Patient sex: M
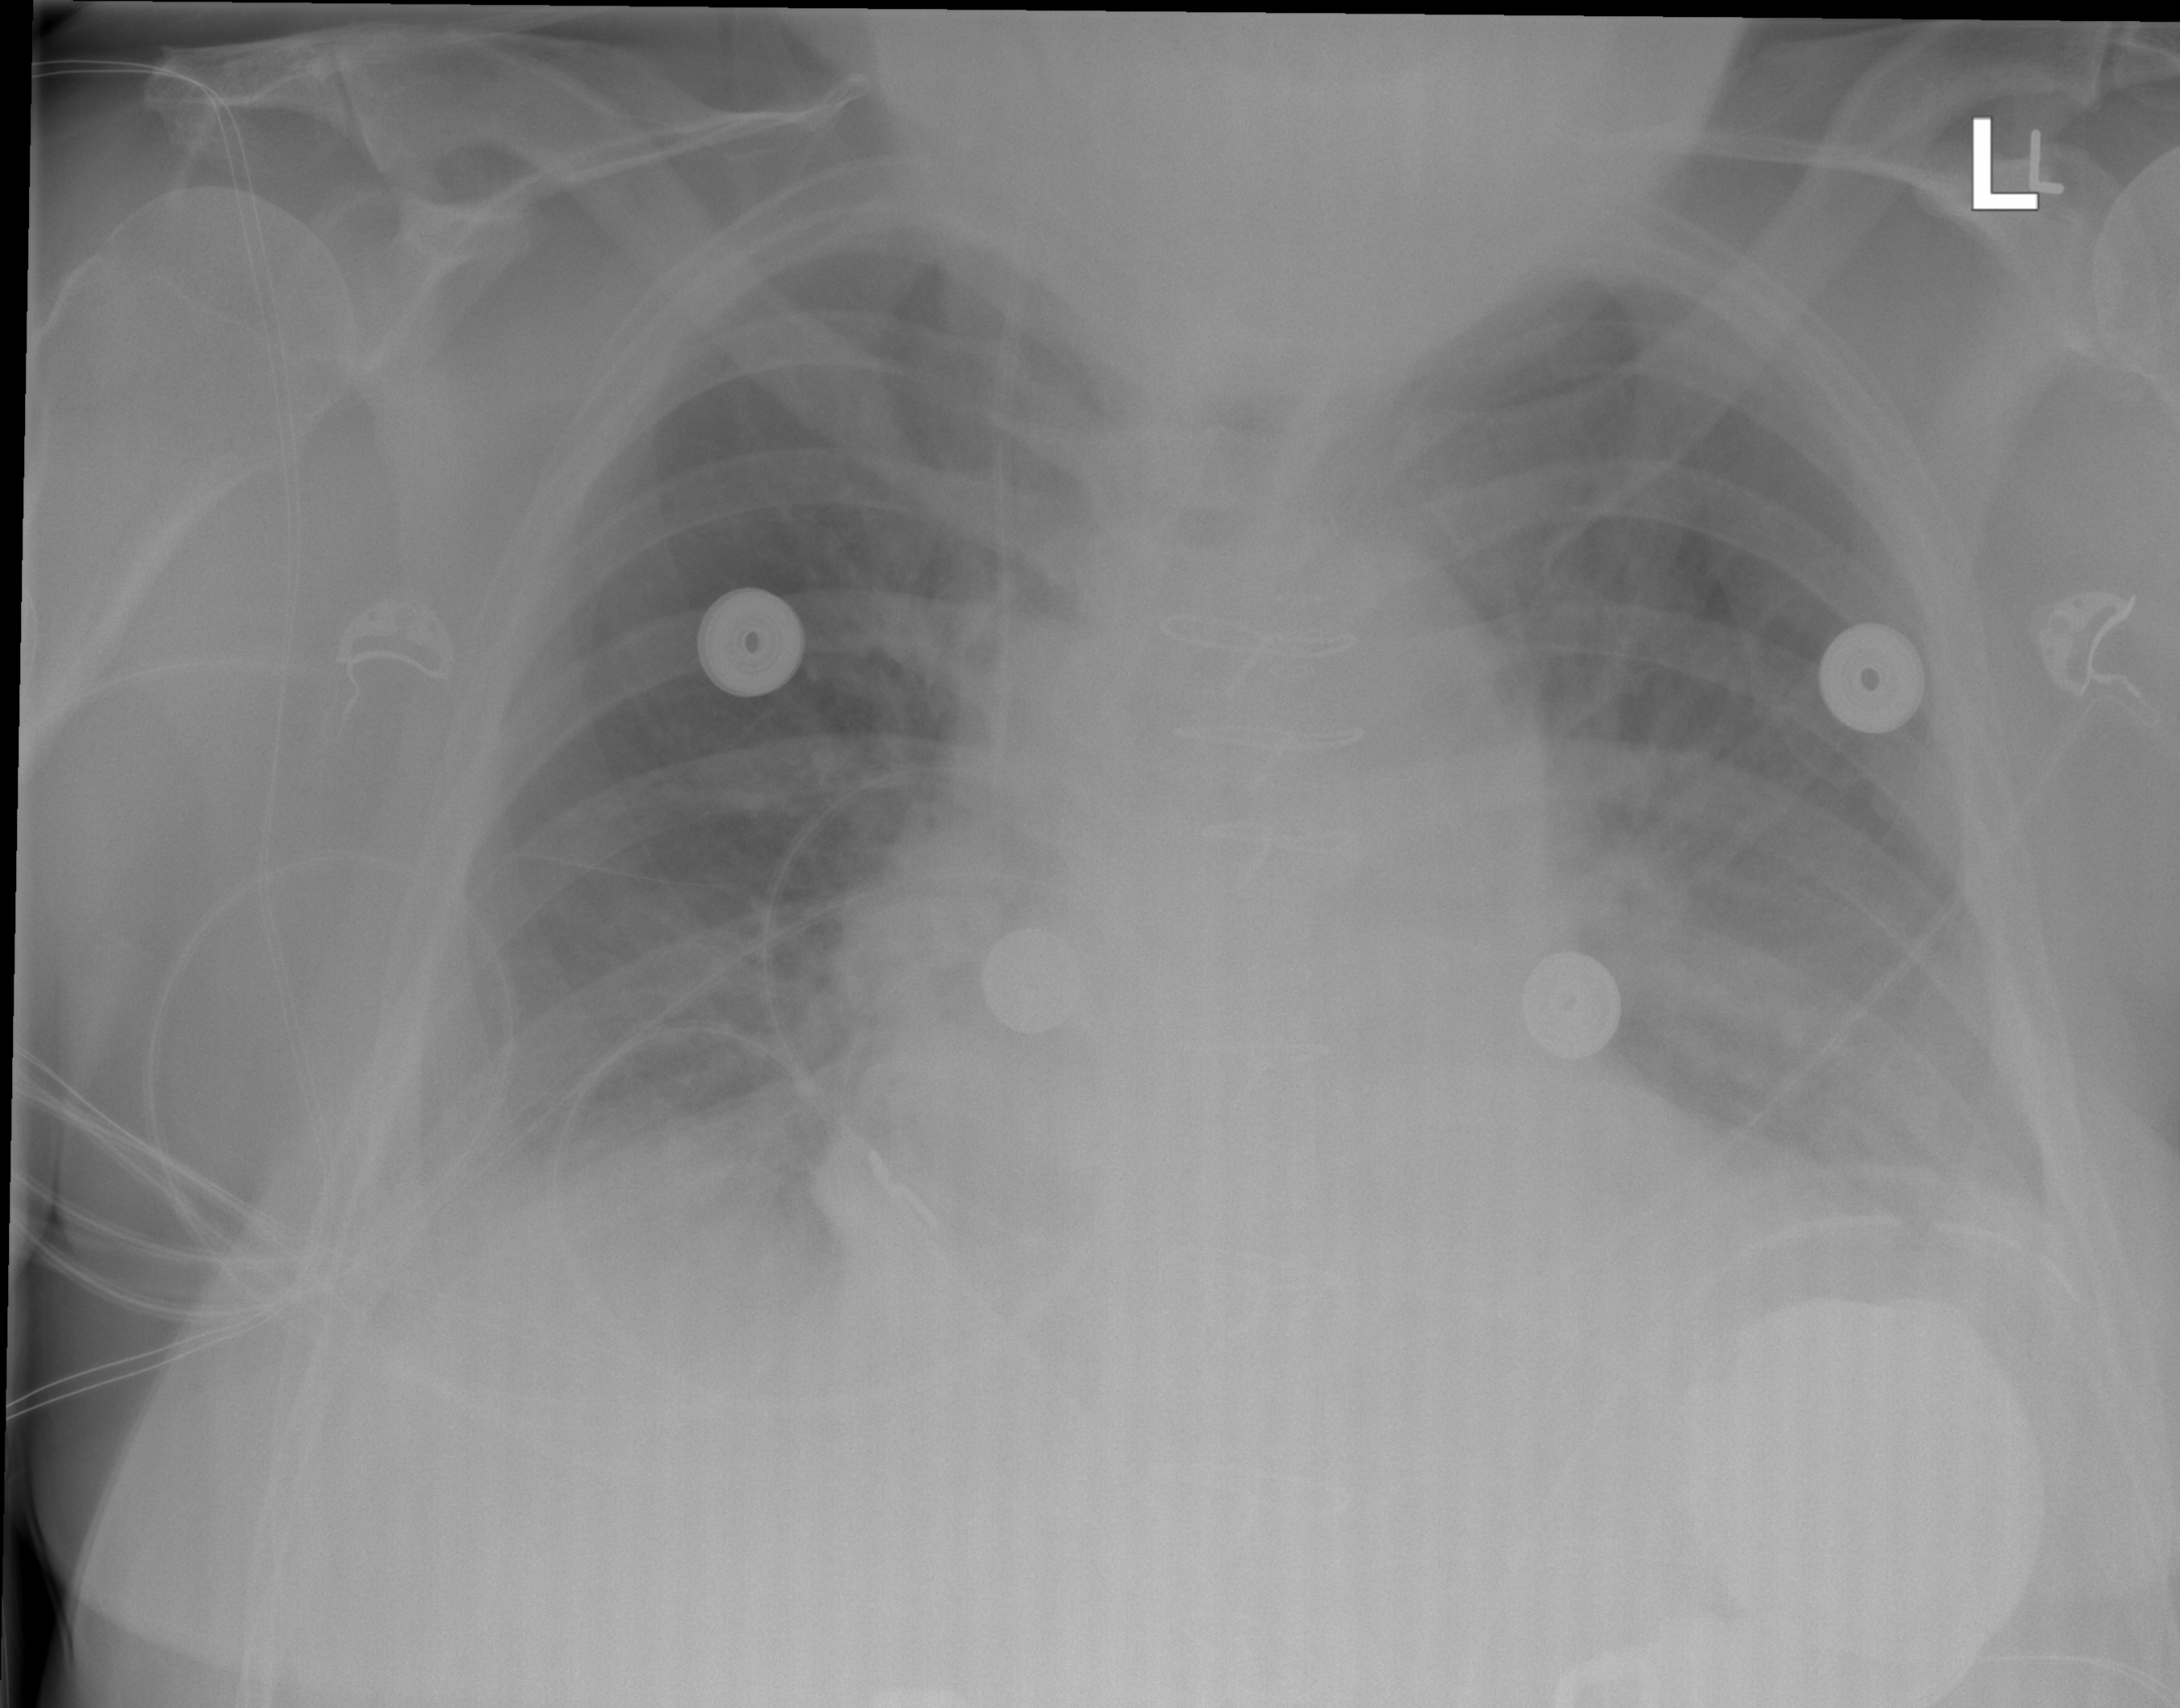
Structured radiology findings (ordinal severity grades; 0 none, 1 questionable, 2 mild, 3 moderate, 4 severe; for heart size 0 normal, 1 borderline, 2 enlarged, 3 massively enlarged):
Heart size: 0
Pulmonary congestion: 2
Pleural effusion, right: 2
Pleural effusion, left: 2
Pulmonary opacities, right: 0
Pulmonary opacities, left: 0
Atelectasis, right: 1
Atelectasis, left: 1